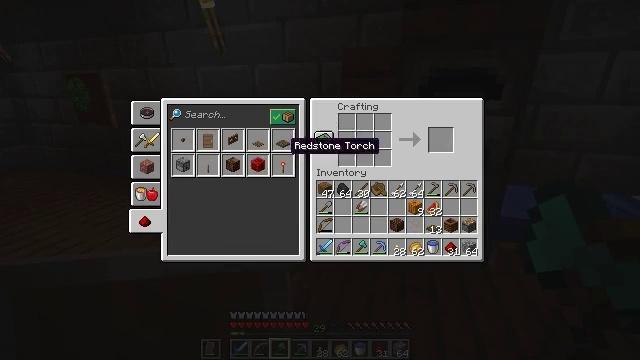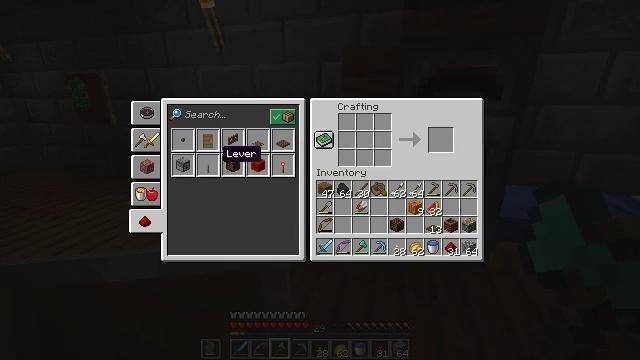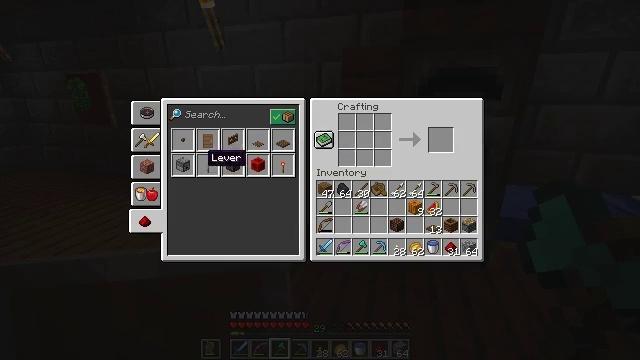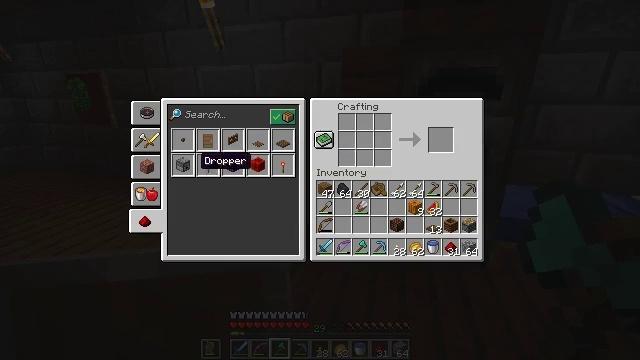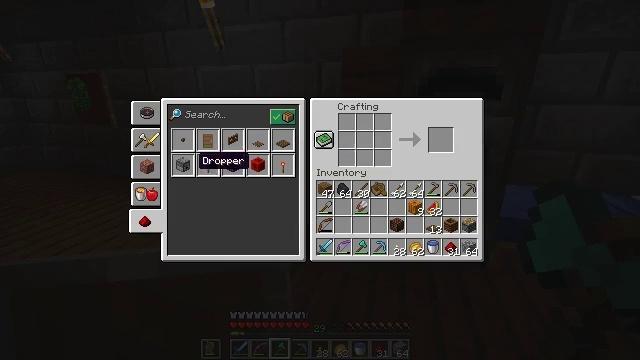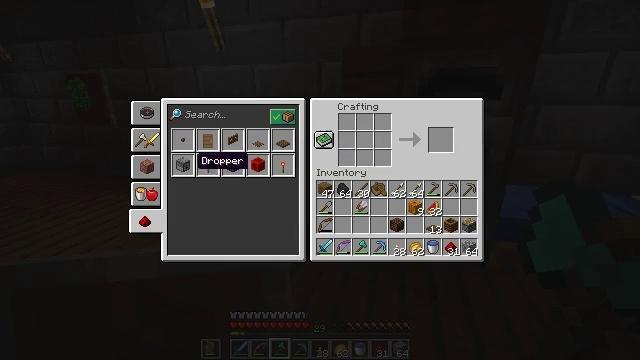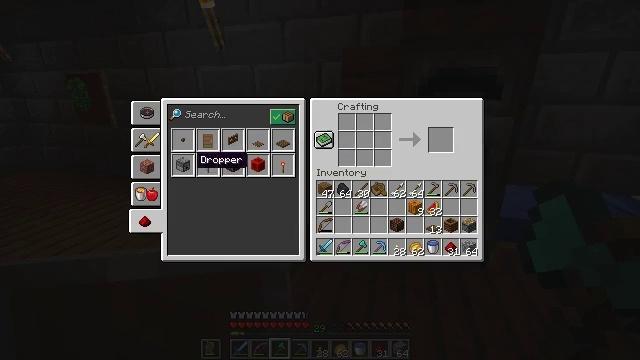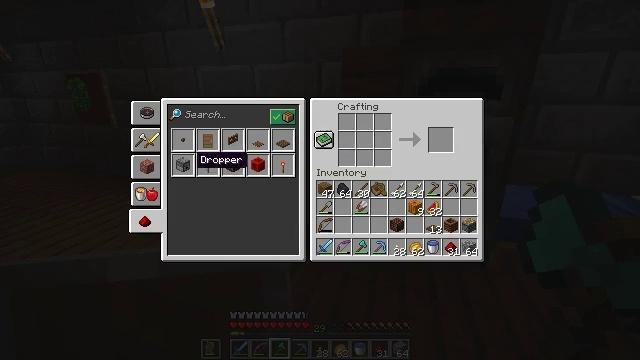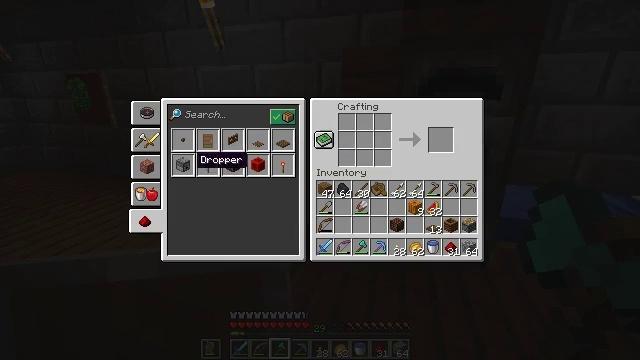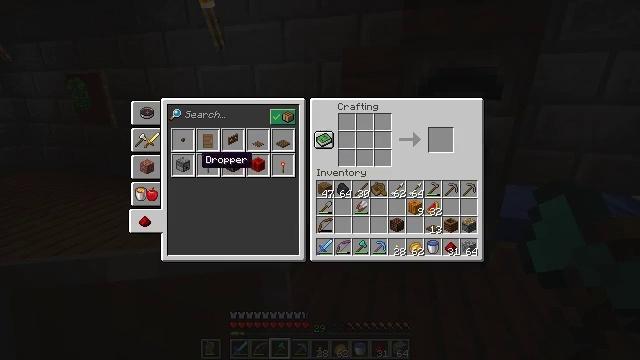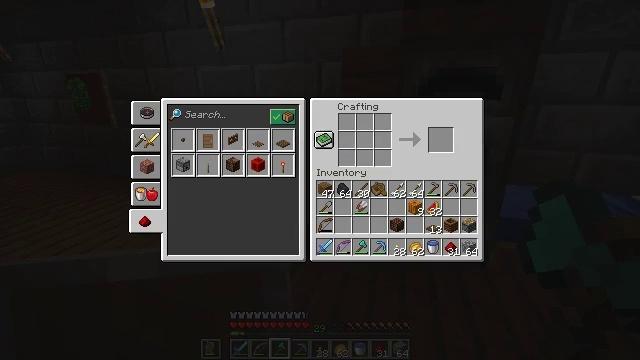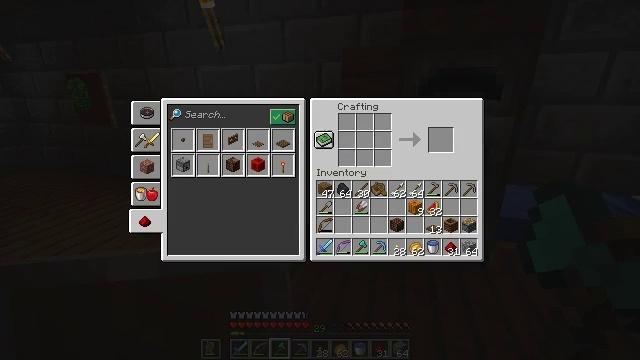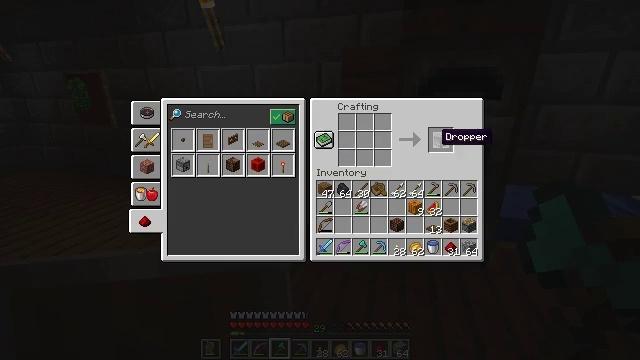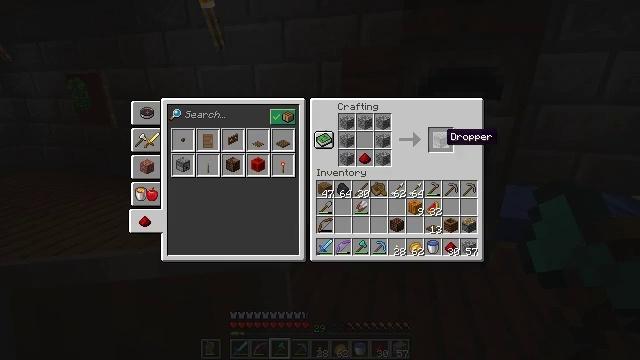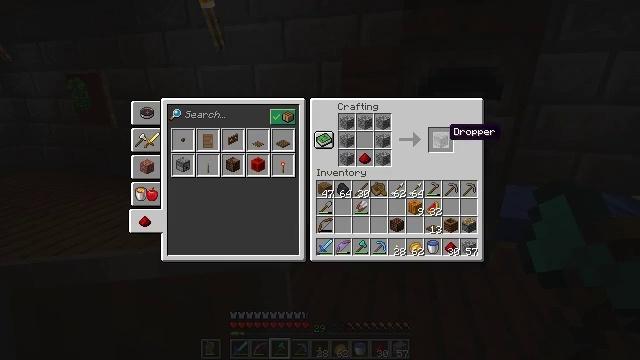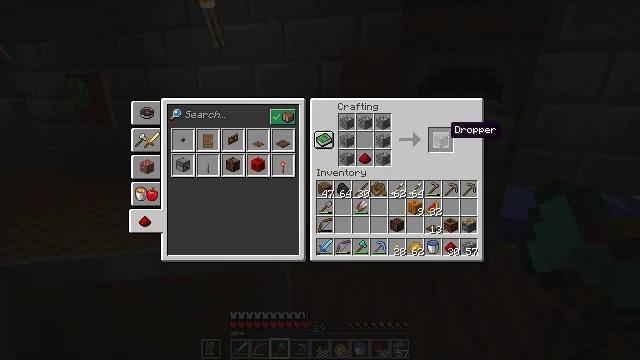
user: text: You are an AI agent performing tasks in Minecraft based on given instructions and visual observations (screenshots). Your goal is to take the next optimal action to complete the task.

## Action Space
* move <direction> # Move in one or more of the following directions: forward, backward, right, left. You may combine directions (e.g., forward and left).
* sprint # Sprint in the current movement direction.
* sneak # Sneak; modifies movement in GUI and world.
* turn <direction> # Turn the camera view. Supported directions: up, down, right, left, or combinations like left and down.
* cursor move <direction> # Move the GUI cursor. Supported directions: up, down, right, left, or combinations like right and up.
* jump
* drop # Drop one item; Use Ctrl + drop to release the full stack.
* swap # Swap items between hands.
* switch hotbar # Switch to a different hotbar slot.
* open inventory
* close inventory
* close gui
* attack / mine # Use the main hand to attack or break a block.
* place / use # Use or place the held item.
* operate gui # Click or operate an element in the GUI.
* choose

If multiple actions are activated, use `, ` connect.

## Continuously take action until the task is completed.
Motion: motion action
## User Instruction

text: Combine cobblestones and redstone to create a dropper.
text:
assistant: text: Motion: sneak, cursor move left and down, open gui
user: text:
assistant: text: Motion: sneak, cursor move left
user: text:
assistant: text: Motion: sneak, cursor move left
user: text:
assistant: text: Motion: sneak
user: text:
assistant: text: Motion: no_op
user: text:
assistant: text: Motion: no_op
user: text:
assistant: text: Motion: operate gui
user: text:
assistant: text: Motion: operate gui
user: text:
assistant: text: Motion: no_op
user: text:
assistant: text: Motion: cursor move right and up
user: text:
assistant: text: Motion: cursor move right and up
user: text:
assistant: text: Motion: cursor move right
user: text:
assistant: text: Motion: no_op
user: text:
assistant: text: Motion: no_op
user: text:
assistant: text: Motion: no_op
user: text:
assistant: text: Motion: operate gui
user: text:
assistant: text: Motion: operate gui
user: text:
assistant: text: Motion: no_op
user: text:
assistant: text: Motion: no_op
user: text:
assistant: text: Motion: cursor move left and down
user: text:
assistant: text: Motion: cursor move left and down
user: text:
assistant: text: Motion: no_op
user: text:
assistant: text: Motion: no_op
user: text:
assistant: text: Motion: operate gui
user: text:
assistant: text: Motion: operate gui
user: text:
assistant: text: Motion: no_op
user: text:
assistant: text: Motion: no_op
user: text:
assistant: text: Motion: no_op
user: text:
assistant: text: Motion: no_op
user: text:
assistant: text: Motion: cursor move left and up